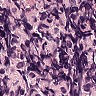
Metastatic tissue present: no